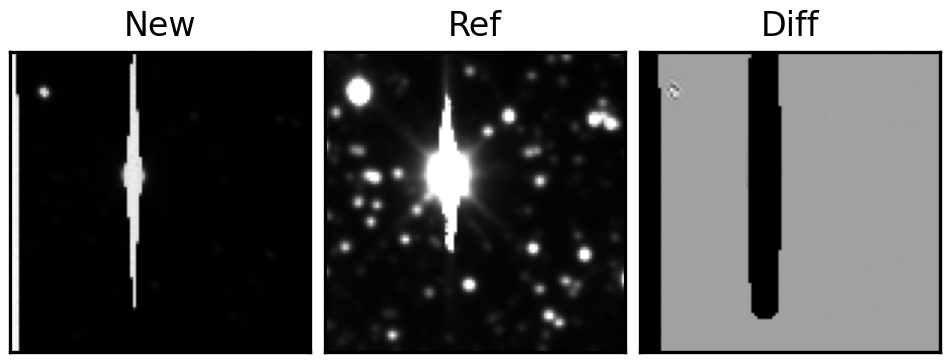
Label: bogus